Question: I am trying to achieve this layout. I was trying to do a DashboardLayout. But any gridview I can have same number of columns. Do I need to use two gridviews? how about the lines? How can I draw those?
helpor any guideline much appreciated.

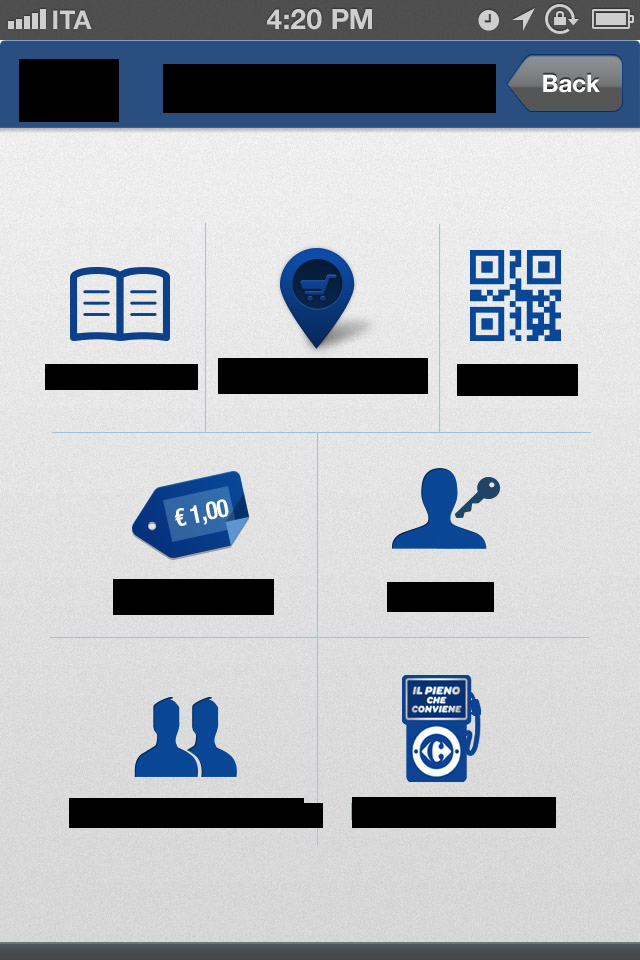
Answer: you have to use relative layout and place your dashboard component like explain here
<URL>
THE REF HERE :
<URL>